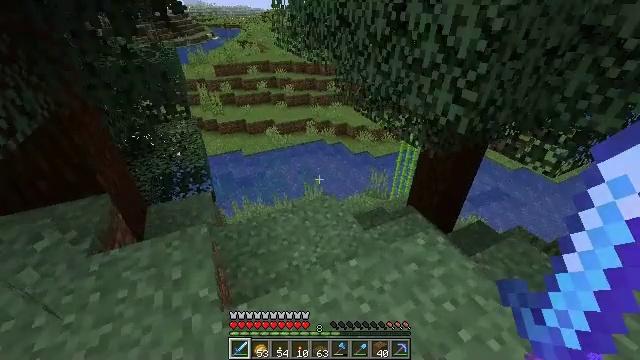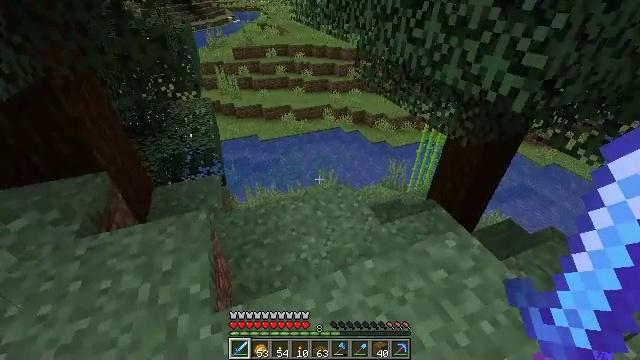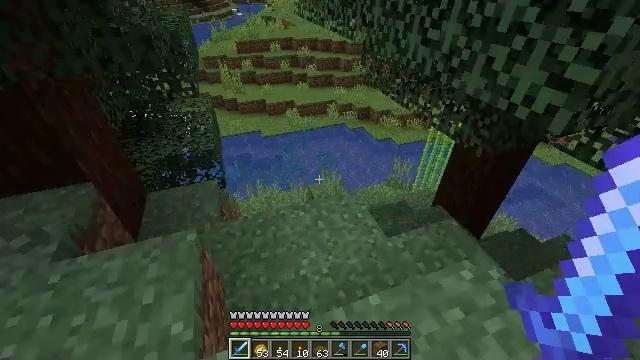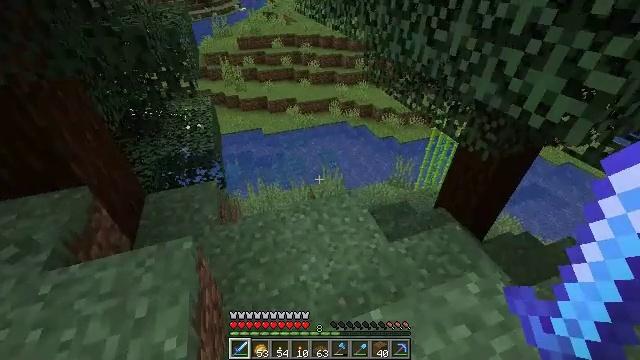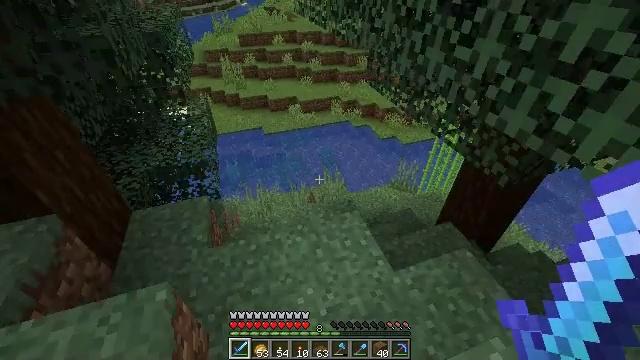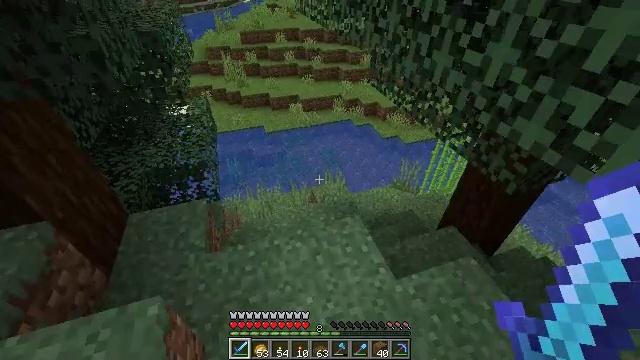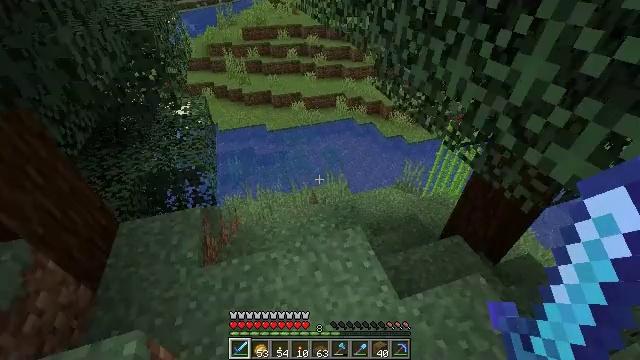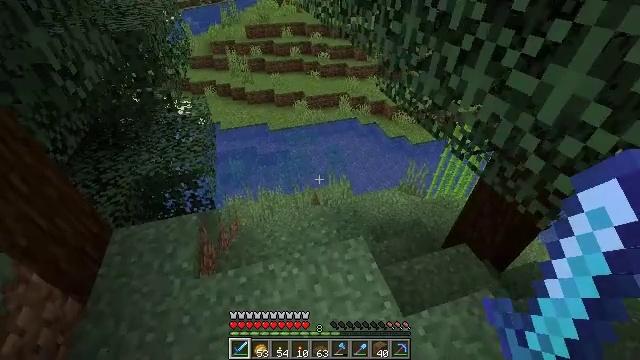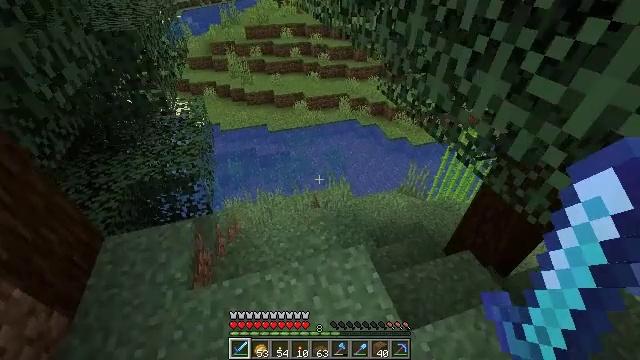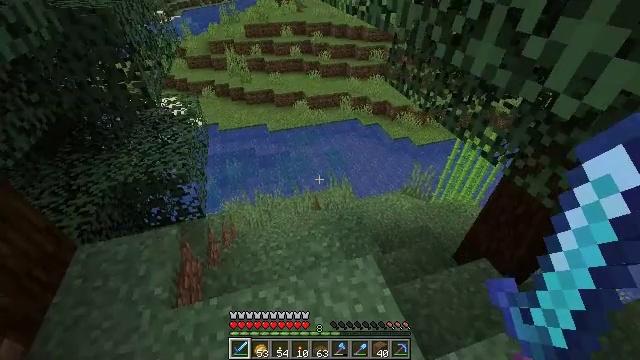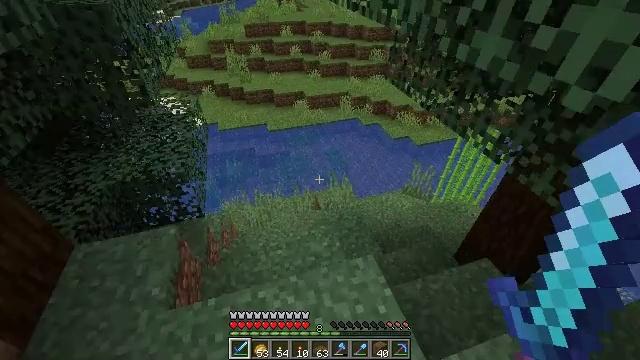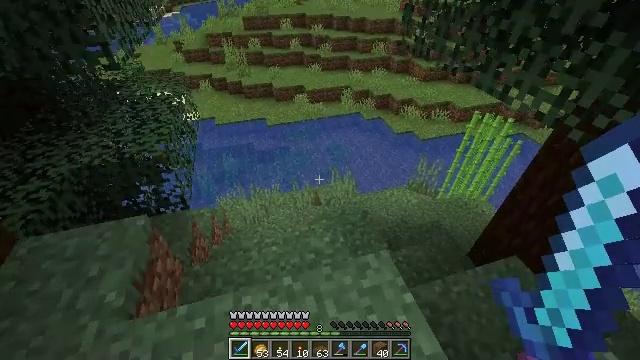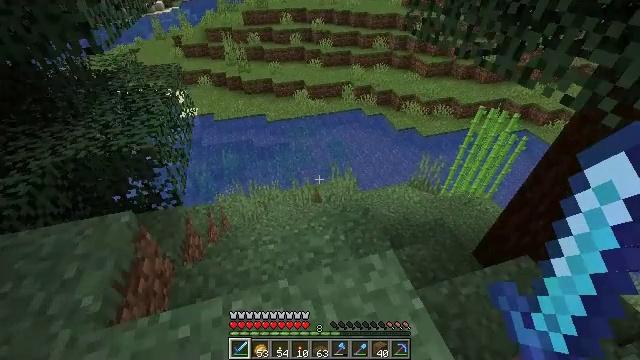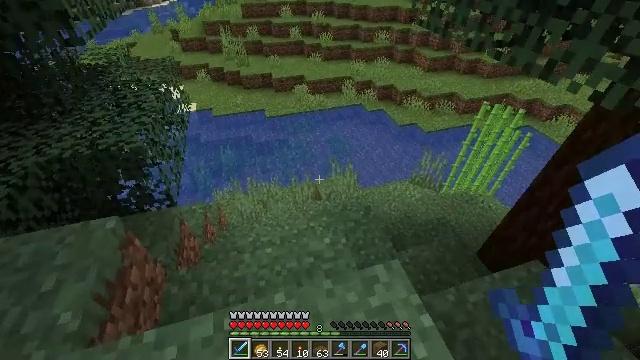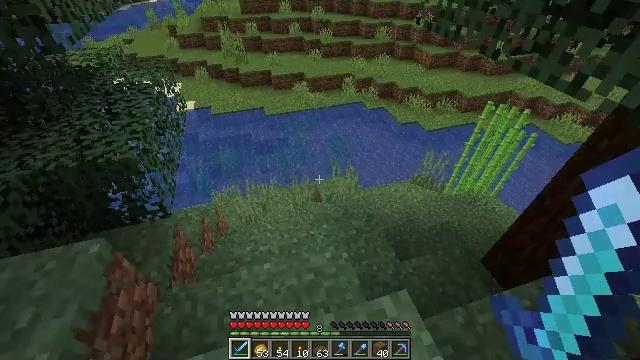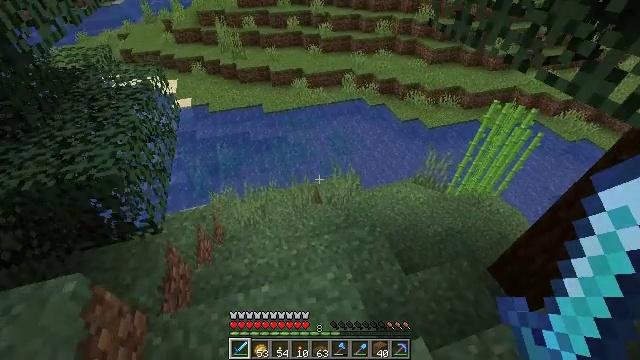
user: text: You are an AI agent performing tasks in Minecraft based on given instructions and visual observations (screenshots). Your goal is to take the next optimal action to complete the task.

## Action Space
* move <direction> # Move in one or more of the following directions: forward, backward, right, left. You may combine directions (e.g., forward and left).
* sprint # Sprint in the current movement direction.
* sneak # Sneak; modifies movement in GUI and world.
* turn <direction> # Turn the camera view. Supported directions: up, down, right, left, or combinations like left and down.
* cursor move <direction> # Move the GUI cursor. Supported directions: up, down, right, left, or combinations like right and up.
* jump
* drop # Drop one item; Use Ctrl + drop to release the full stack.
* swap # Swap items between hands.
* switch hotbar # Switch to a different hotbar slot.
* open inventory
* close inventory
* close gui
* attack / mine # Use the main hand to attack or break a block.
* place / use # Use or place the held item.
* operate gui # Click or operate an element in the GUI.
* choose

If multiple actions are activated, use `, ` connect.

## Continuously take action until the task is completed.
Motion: motion action
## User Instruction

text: Collect sugar cane near water sources.
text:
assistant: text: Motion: move forward, turn left and down
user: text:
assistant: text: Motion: move forward, turn left and down
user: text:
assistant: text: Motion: move forward
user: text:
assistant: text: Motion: move forward
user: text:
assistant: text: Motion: move forward
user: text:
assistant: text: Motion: move forward
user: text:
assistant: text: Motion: move forward
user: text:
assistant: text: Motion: move forward, sprint
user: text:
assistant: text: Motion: move forward, sprint
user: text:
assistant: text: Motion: move forward, sprint
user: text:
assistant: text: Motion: move forward, sprint
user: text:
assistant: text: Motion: move forward
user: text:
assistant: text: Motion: move forward
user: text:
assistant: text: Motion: move forward, sprint
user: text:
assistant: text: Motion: move forward, sprint, turn down
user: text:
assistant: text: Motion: move forward, sprint
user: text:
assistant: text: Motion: move forward, sprint, turn right
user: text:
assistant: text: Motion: move forward, turn right
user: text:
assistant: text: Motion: move forward, turn right
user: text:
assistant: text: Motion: move forward, sprint, turn right
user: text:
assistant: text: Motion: move forward, sprint, turn right
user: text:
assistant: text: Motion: move forward, sprint, turn right and up
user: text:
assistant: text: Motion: move forward, sprint, turn right and up
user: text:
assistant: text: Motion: move forward, sprint, turn right and up
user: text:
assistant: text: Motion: move forward, sprint, turn right and up
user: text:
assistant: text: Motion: move forward, sprint, turn right and up
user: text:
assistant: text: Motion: move forward, sprint, turn right and up
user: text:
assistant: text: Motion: move forward, turn right and up
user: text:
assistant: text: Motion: move forward, turn right
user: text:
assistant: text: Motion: move forward